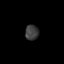
Tissue: skin
Cell type: Epithelial cells
Senescence score: 0.2348
Nuclear area (px): 203
Mean DAPI intensity: 59.99